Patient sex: M
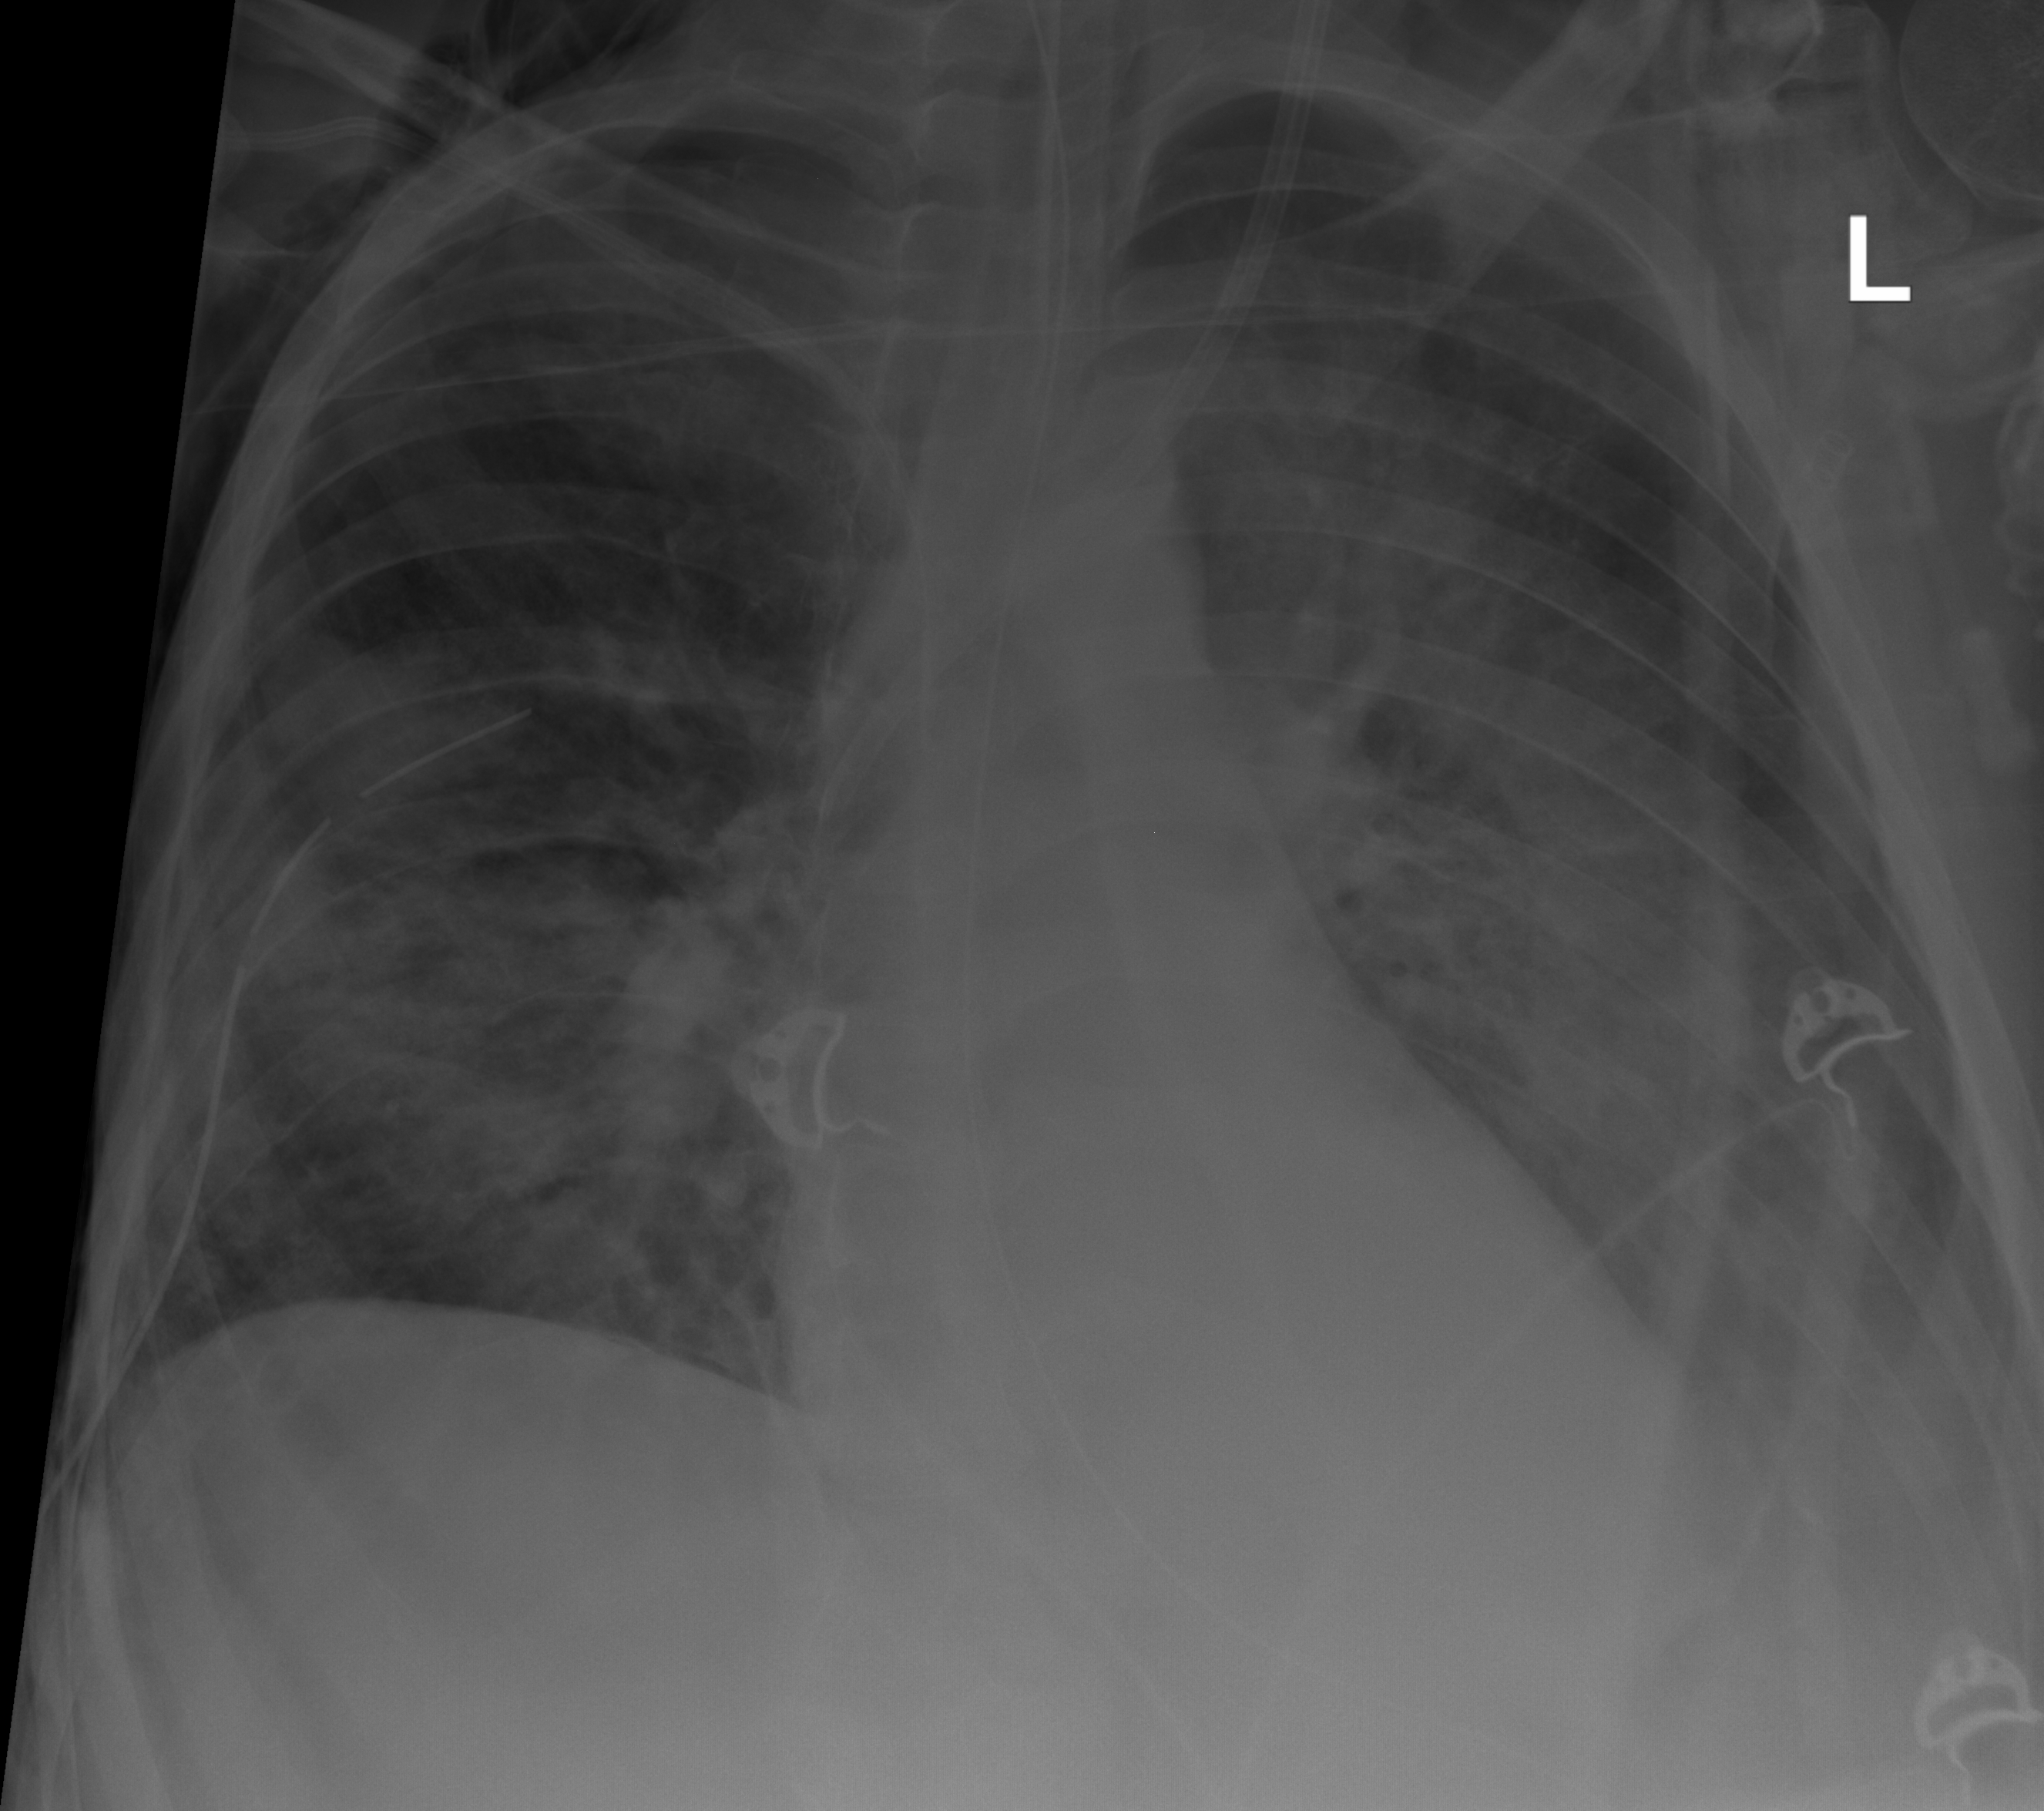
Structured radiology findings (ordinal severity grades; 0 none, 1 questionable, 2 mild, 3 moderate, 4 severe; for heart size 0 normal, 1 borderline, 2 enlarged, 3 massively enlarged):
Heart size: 0
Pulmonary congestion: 0
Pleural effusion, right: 1
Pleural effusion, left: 2
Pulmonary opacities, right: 3
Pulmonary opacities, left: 3
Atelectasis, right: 2
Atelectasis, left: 3